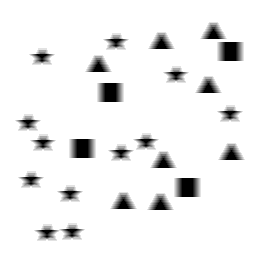
Squares: 4
Triangles: 8
Stars: 12
Total shapes: 24